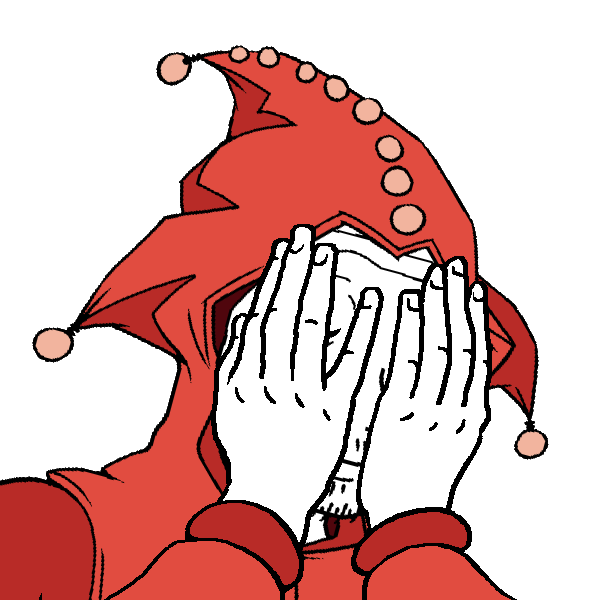
Label: 5_Crying_Wojak